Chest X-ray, AP view. Patient: 63 years old, sex M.
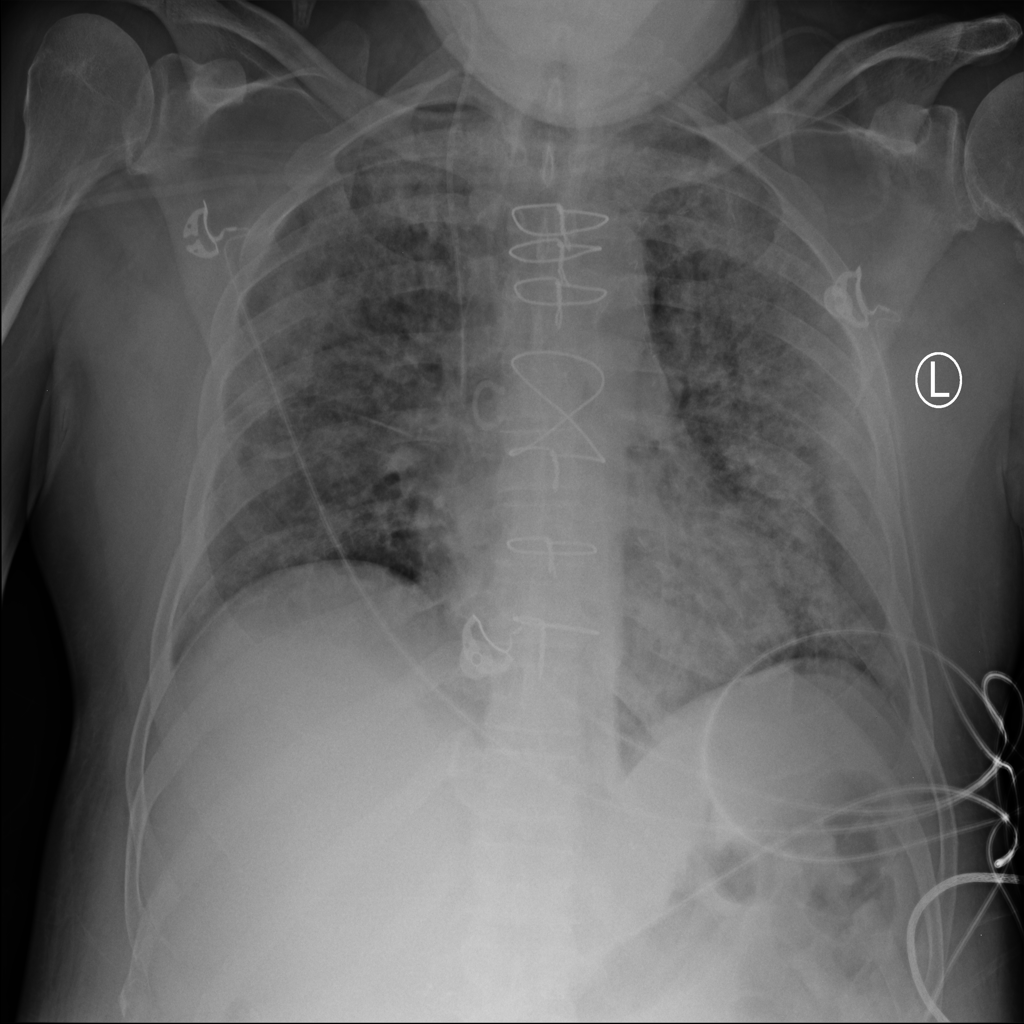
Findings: Nodule